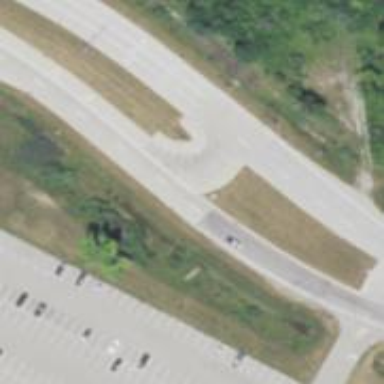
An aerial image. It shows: Secondary link road.